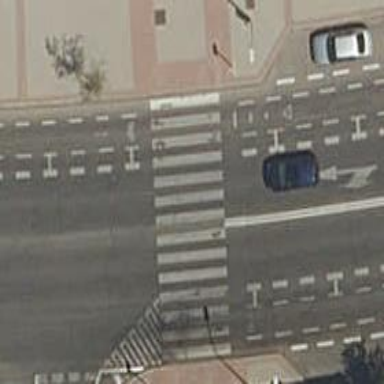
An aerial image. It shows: Marked road crossing.